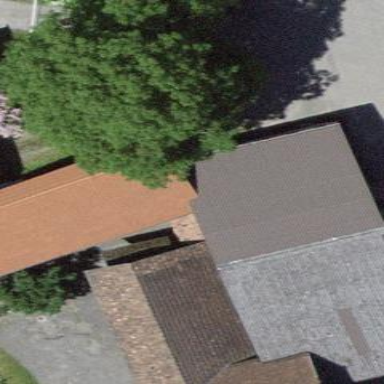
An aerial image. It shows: Barn.